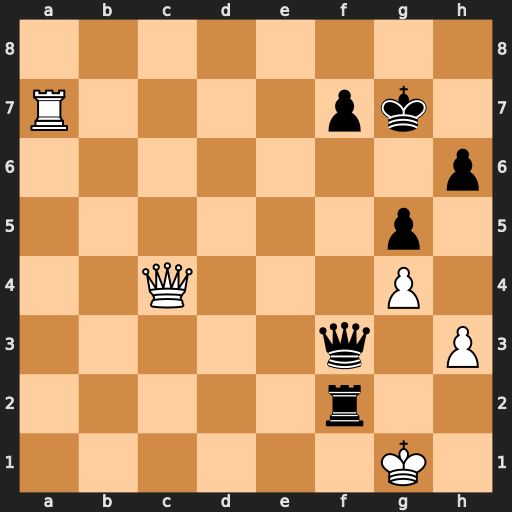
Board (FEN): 8/R4pk1/7p/6p1/2Q3P1/5q1P/5r2/6K1
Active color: w
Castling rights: -
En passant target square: -
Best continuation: Qd4+ Kg8 Qxf2